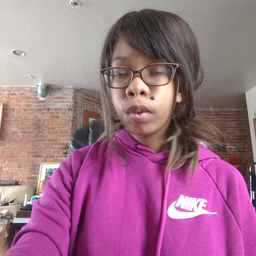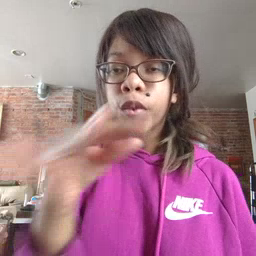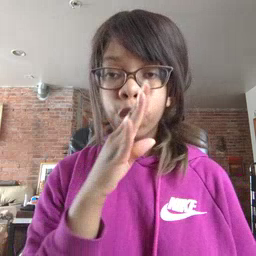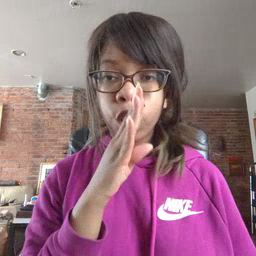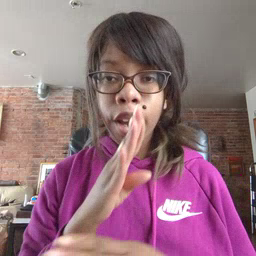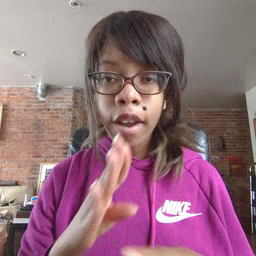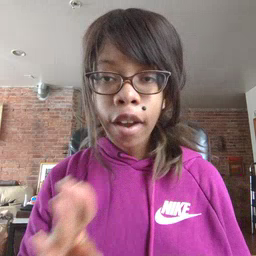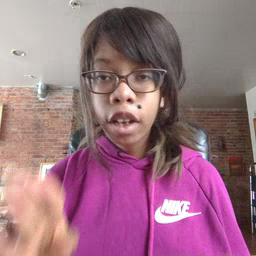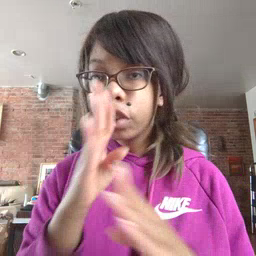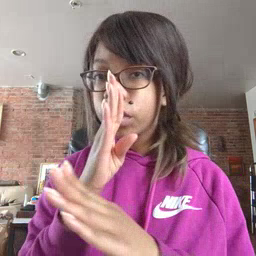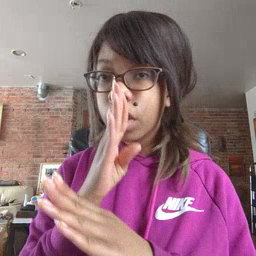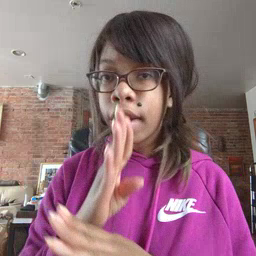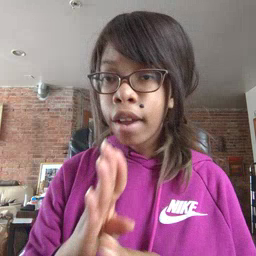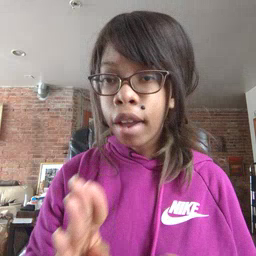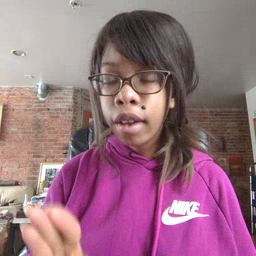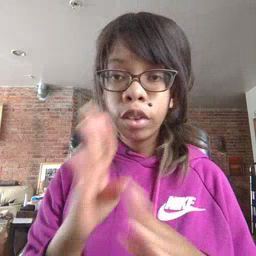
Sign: quiet